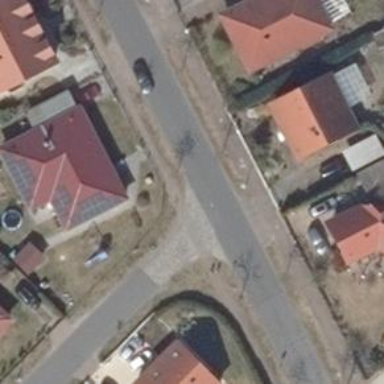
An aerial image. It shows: Residential road with separate sidewalks on both sides. The road surface is asphalt.